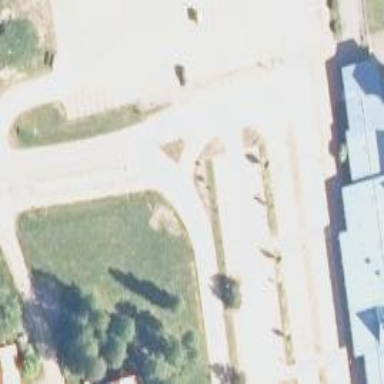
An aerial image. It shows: This image shows asphalt footway with zebra crossing and cycle track nearby.